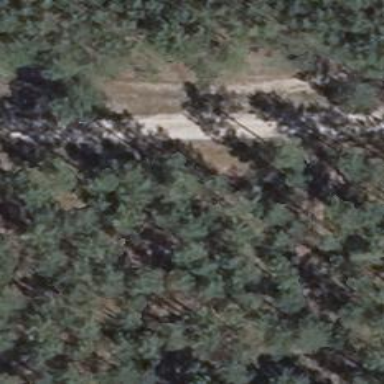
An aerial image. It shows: Sandy track with grade 4 tracktype.